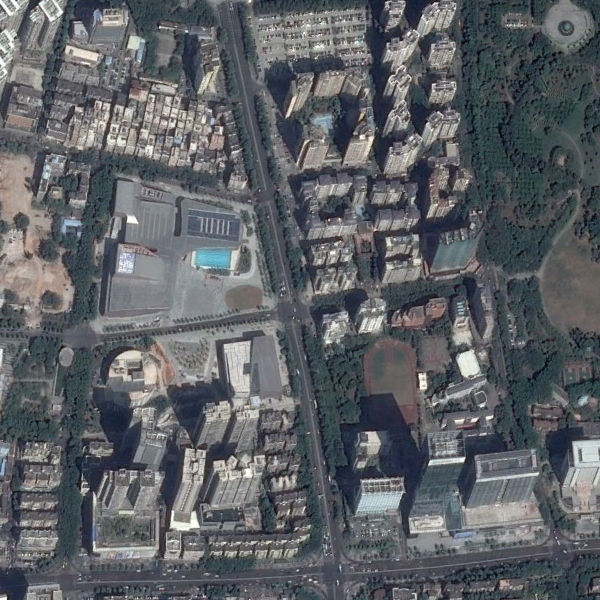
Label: Commercial